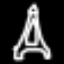
Label: The Eiffel Tower